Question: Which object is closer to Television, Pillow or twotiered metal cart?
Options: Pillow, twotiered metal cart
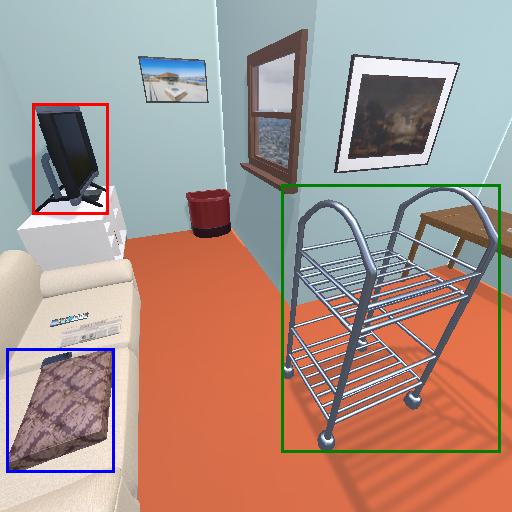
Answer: Pillow